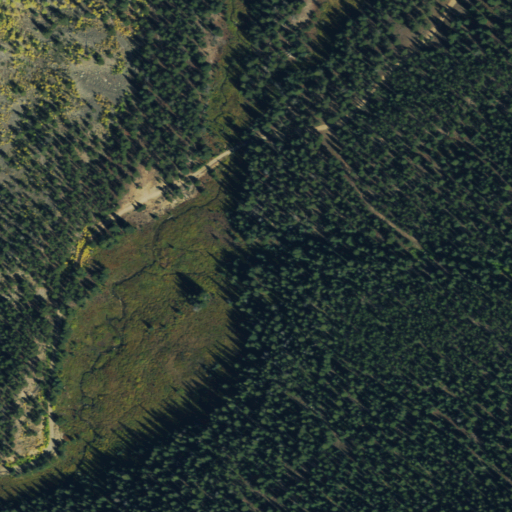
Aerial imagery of valley in Colorado named New Dollar Gulch containing evergreen forest, woody wetlands, and grassland